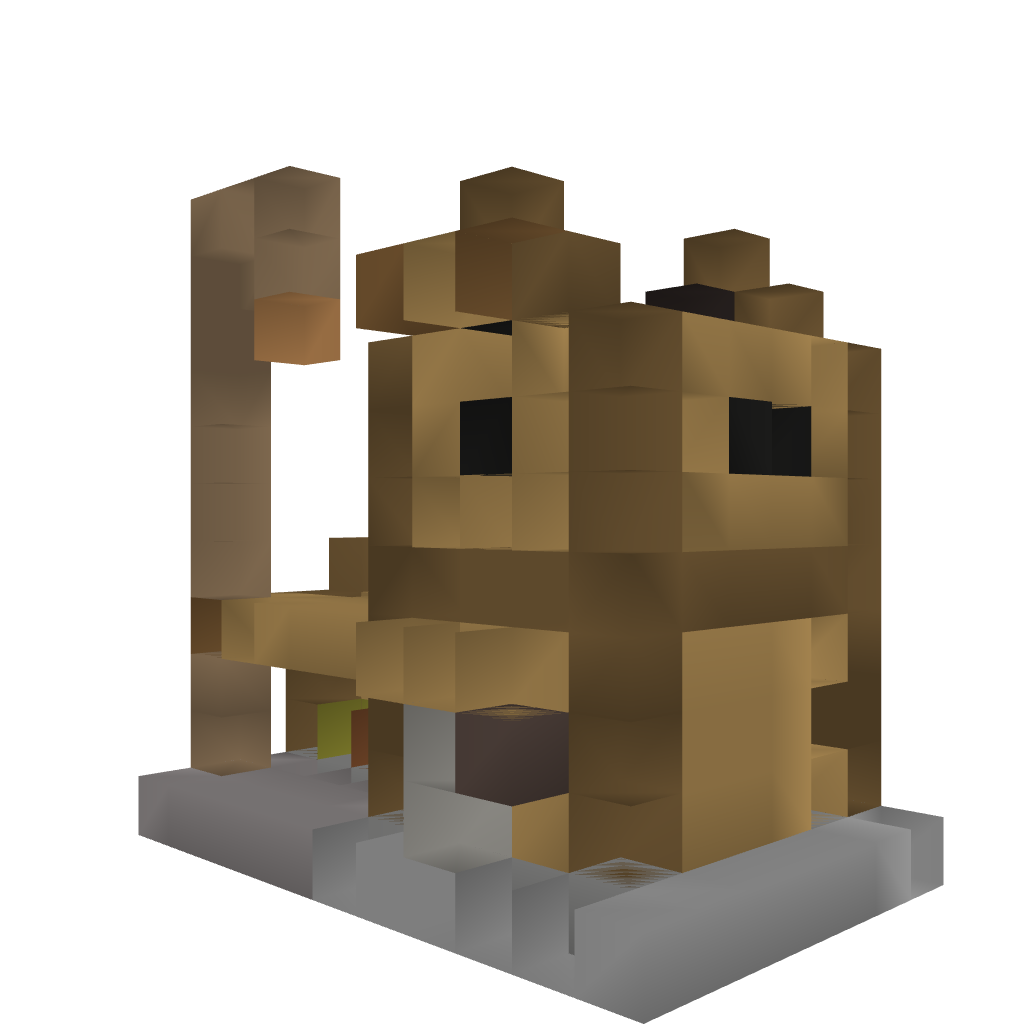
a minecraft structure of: Special Shop (UPDATED FOR 1.7)